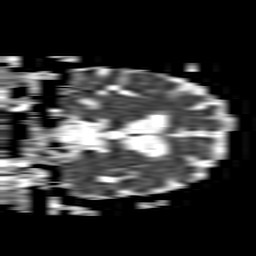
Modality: ADC
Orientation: coronal
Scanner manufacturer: philips
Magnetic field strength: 1.5 T
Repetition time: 3.4 s
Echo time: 0.06899 s